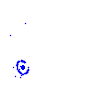
Particle: pion